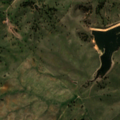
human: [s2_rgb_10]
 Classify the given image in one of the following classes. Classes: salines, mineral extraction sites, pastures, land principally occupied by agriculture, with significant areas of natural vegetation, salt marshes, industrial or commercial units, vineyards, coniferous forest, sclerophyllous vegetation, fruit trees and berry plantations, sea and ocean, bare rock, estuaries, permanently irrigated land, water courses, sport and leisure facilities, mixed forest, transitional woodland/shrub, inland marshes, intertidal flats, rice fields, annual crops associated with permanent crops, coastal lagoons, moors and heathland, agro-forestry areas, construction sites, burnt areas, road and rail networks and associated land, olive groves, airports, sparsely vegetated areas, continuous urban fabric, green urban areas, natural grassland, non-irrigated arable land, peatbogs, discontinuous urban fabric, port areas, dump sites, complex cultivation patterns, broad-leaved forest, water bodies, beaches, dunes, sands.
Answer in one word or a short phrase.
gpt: pastures, agro-forestry areas